Question: I have two button with the code in xaml is:
'''
<Button Grid.Row="0" Grid.Column="2" Style="{StaticResource styleInfomationButton}" />
<Button Grid.Row="1" Grid.Column="2" Style="{StaticResource styleInfomationButton}" />
'''
They're same style, but in runtime they were presented differently:
Here the image how the form showed:

Style applied:
'''
<Style x:Key="styleInfomationButton" TargetType="Button">
<Setter Property="Width" Value="22" />
<Setter Property="Height" Value="22" />
<Setter Property="Content">
<Setter.Value>
<TextBlock FontWeight="ExtraBold" Foreground="White">?</TextBlock>
</Setter.Value>
</Setter>
<Setter Property="Template">
<Setter.Value>
<ControlTemplate TargetType="{x:Type Button}">
<Grid Width="20" Height="20">
<Ellipse Fill="#81A9F0" />
<ContentPresenter HorizontalAlignment="Center" VerticalAlignment="Center" />
</Grid>
</ControlTemplate>
</Setter.Value>
</Setter>
</Style>
'''
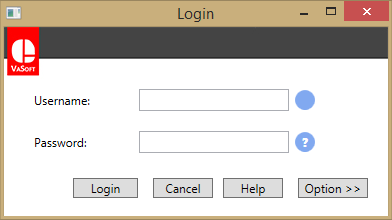
Answer: When I tried the above code, it failed at runtime with the error:
> > Specified element is already the logical child of another element. Disconnect it first
Then, I looked at the code again and see you are setting 'Content' property in the style. When you tried to apply the 'Style' to two buttons, WPF tries to set the TextBlock element as 'Content' for the two buttons - this can't work. In WPF, for any element, you can only have one logical parent.
Update your style to the following, to get the desired behavior:
'''
<Style x:Key="styleInfomationButton" TargetType="{x:Type Button}">
<Setter Property="Width" Value="22" />
<Setter Property="Height" Value="22" />
<Setter Property="Template">
<Setter.Value>
<ControlTemplate TargetType="{x:Type Button}">
<Grid Width="20" Height="20">
<Ellipse Fill="#81A9F0" />
<<TextBlock FontWeight="ExtraBold" Foreground="White" HorizontalAlignment="Center" VerticalAlignment="Center">?</TextBlock>
</Grid>
</ControlTemplate>
</Setter.Value>
</Setter>
</Style>
'''
Very good article on <URL>